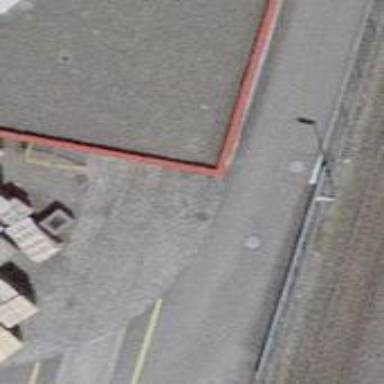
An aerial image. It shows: Single-track spur railway line.